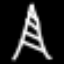
Label: The Eiffel Tower